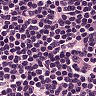
Metastatic tissue present: no